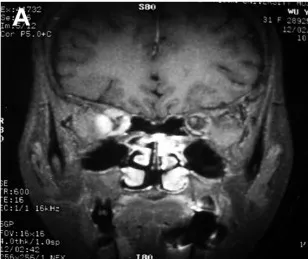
Type I Gaucher disease with exophthalmos and pulmonary arteriovenous malformation. (A) MRI of the head shows increases in retrobulbar space and hypertrophy of extra-ocular muscles.
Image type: radiology (mri)